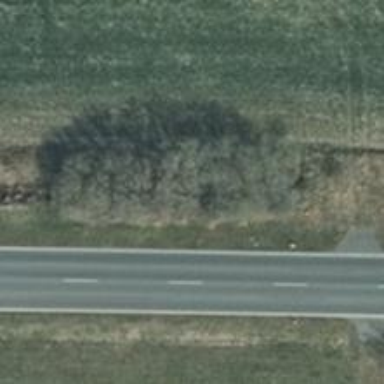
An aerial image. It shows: Deciduous broadleaved tree.